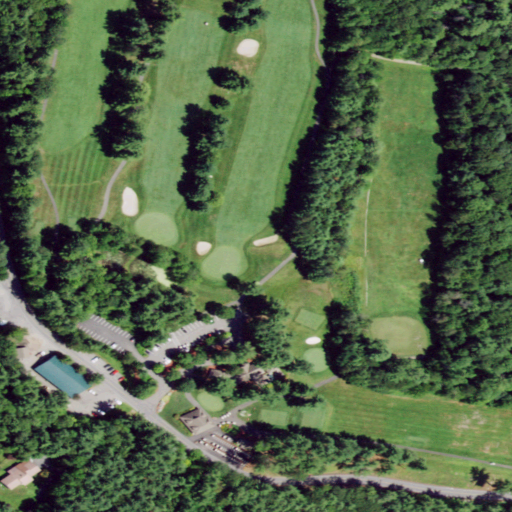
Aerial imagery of mountain in New York named Federal Hill containing open development, evergreen forest, low intensity development, and medium intensity development